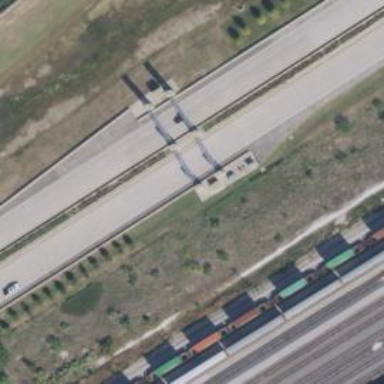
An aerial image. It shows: Toll gantry on the road.